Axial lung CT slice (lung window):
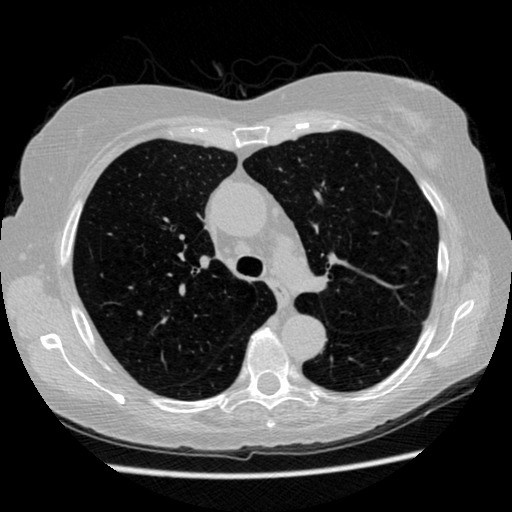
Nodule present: no